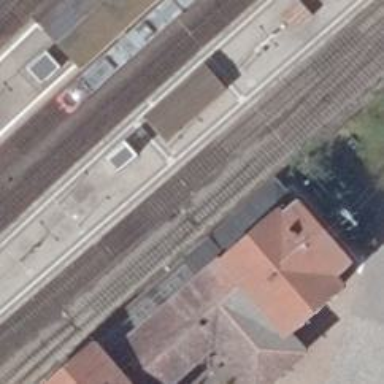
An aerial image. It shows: Platform edge at railway station.